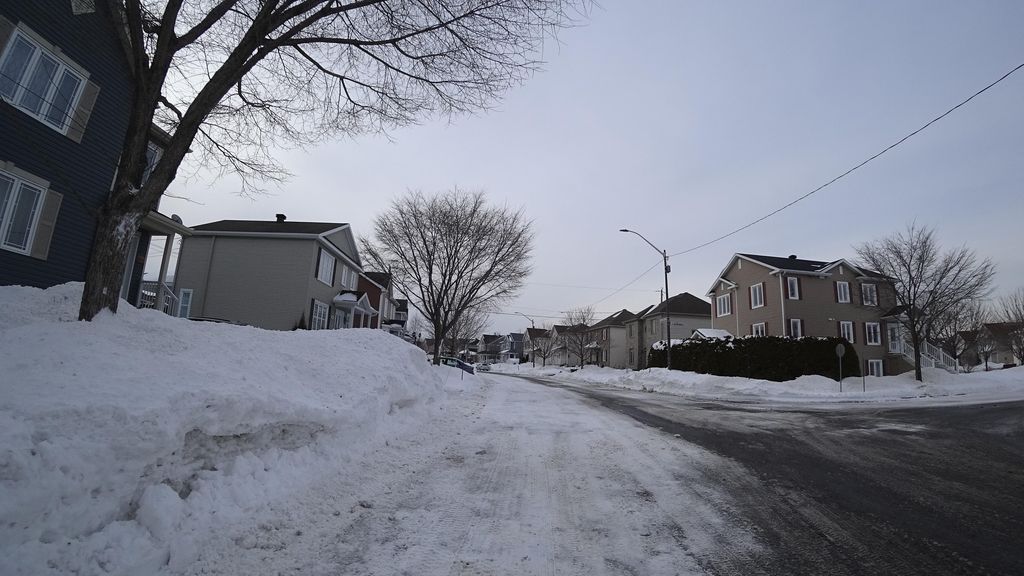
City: quebec_city